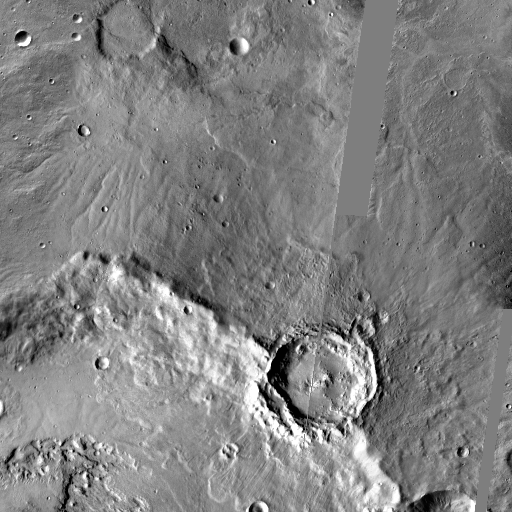
Crater classes present: Background, Other, Layered, Buried, Secondary